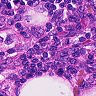
Metastatic tissue present: no